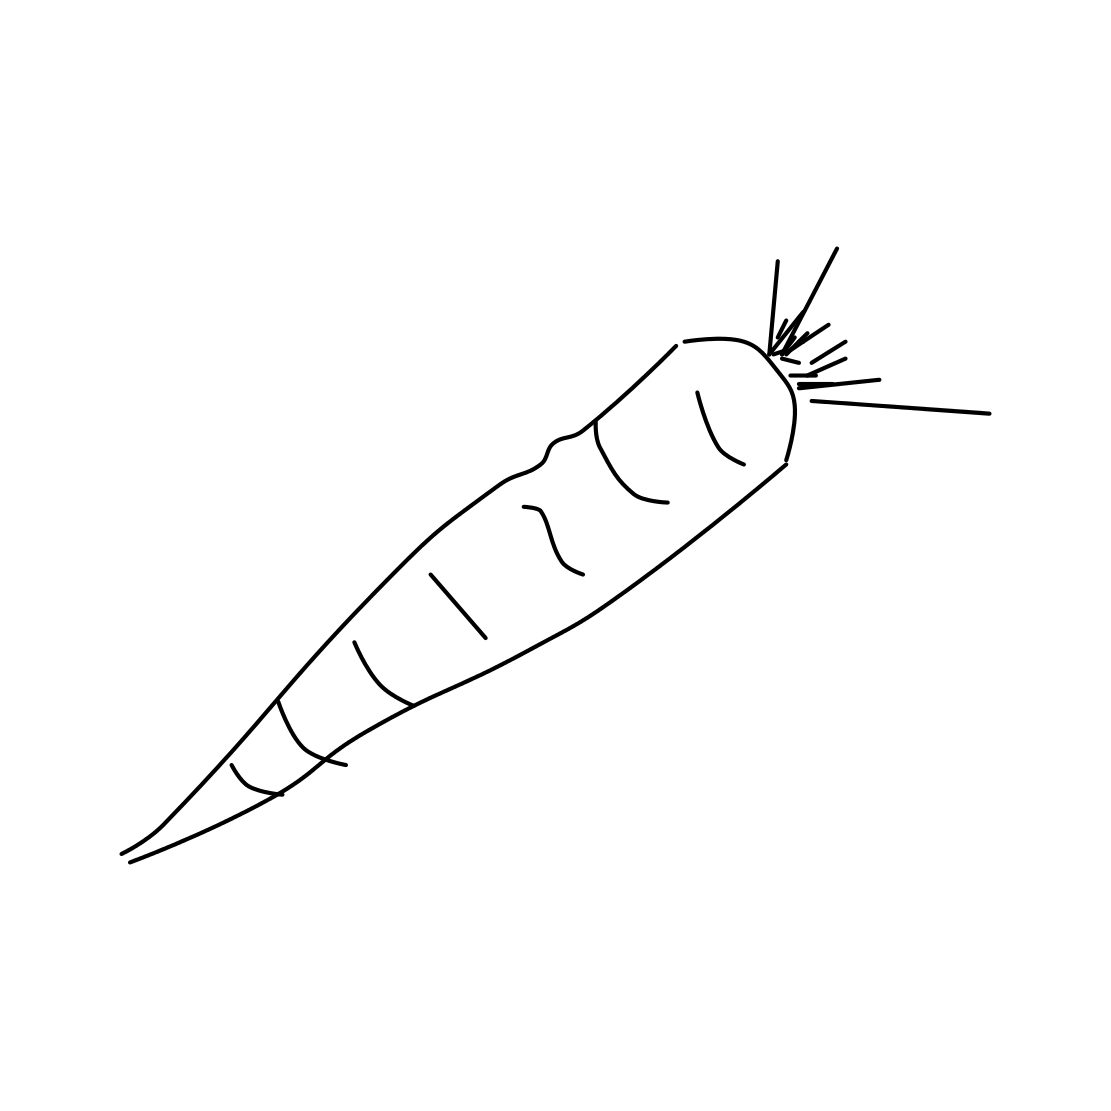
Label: carrot